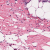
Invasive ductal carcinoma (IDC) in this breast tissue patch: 1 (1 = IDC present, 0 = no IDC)